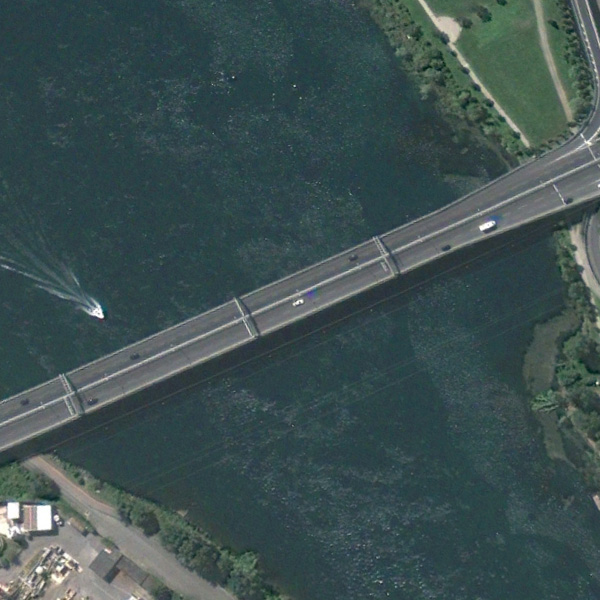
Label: Bridge